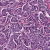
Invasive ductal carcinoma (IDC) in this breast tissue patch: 1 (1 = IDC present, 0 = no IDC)